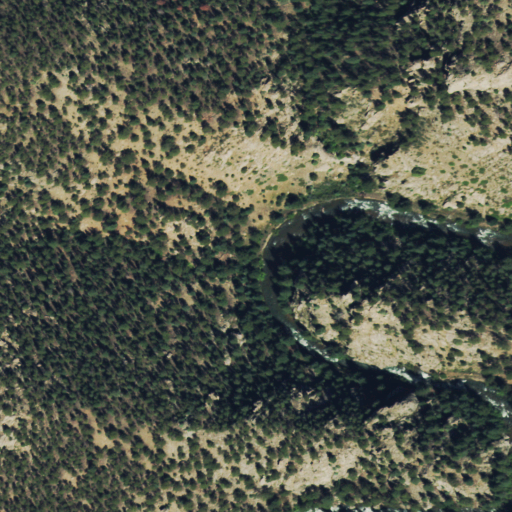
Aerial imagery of valley in Colorado named Deep Gulch containing evergreen forest, shrub, and woody wetlands